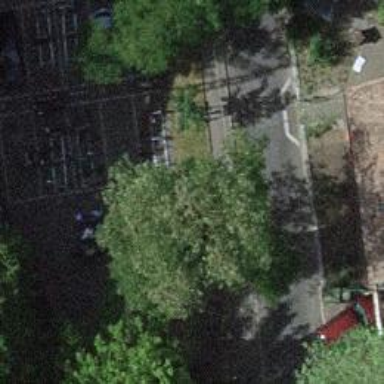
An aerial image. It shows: Bicycle parking area with stands on surfaced parking lot.